Question: I am trying to make a game which looks something like this:
I'm trying to find the most suitable layout design for this. I tried using gridbag layout but there are some components which are not added correctly. This is my code:
'''
//Gridbag for the whole frame
GridBagLayout gridbag = new GridBagLayout();
GridBagConstraints constraints = new GridBagConstraints();
this.setLayout(gridbag);
constraints.fill = GridBagConstraints.BOTH;
constraints.insets = new Insets(10, 10, 10, 10);
constraints.weightx = 0.5;
//Top left panel
pnlHP = new JPanel();
pnlHP.setBackground(new Color (75, 55, 28));
gridbag.setConstraints(pnlHP, constraints);
this.add(pnlHP);
GridBagLayout gridbagHP = new GridBagLayout();
GridBagConstraints constraintsHP = new GridBagConstraints();
pnlHP.setLayout(gridbagHP);
constraintsHP.fill = GridBagConstraints.BOTH;
constraintsHP.insets = new Insets(10, 10, 10, 10);
constraintsHP.weightx = 1.0;
lblHPTitle = new JLabel();
lblHPTitle.setText("HP");
lblHPTitle.setForeground(Color.WHITE);
lblHPTitle.setFont(new Font("Arial", Font.PLAIN, 60));
gridbagHP.setConstraints(lblHPTitle, constraintsHP);
pnlHP.add(lblHPTitle);
lblHP = new JLabel();
lblHP.setText("asdf");
lblHP.setForeground(Color.WHITE);
lblHP.setFont(new Font("Arial", Font.PLAIN, 20));
lblHP.setHorizontalAlignment(SwingConstants.RIGHT);
constraintsHP.gridwidth = GridBagConstraints.REMAINDER;
gridbagHP.setConstraints(lblHP, constraintsHP);
pnlHP.add(lblHP);
pgbHP = new JProgressBar();
pgbHP.setBackground(new Color (75, 55, 28));
pgbHP.setValue(25);
constraintsHP.weightx = 0.0;
gridbagHP.setConstraints(pgbHP, constraintsHP);
pnlHP.add(pgbHP);
//Top center part
btnGo = new JButton();
btnGo.setBackground(new Color (126, 72, 28));
btnGo.setText("Start Adventure!");
btnGo.setForeground(Color.WHITE);
btnGo.setFont(new Font("Arial", Font.PLAIN, 42));
gridbag.setConstraints(btnGo, constraints);
this.add(btnGo);
//Top right panel
pnlMPSP = new JPanel();
pnlMPSP.setBackground(new Color (75, 55, 28));
constraints.gridwidth = GridBagConstraints.REMAINDER;
gridbag.setConstraints(pnlMPSP, constraints);
this.add(pnlMPSP);
GridBagLayout gridbagMPSP = new GridBagLayout();
GridBagConstraints constraintsMPSP = new GridBagConstraints();
pnlMPSP.setLayout(gridbagMPSP);
constraintsMPSP.fill = GridBagConstraints.BOTH;
constraintsMPSP.insets = new Insets(10, 10, 10, 10);
constraintsMPSP.weightx = 1.0;
lblMPSP = new JLabel();
lblMPSP.setText("asdf");
lblMPSP.setForeground(Color.WHITE);
lblMPSP.setFont(new Font("Arial", Font.PLAIN, 20));
gridbagMPSP.setConstraints(lblMPSP, constraintsMPSP);
pnlMPSP.add(lblMPSP);
lblMPSPTitle = new JLabel();
lblMPSPTitle.setText("MP");
lblMPSPTitle.setForeground(Color.WHITE);
lblMPSPTitle.setFont(new Font("Arial", Font.PLAIN, 60));
lblMPSPTitle.setHorizontalAlignment(SwingConstants.RIGHT);
constraintsMPSP.gridwidth = GridBagConstraints.REMAINDER;
gridbagMPSP.setConstraints(lblMPSPTitle, constraintsMPSP);
pnlMPSP.add(lblMPSPTitle);
pgbMPSP = new JProgressBar();
pgbMPSP.setBackground(new Color (0, 0, 255));
pgbMPSP.setValue(25);
constraintsMPSP.weightx = 0.0;
gridbagMPSP.setConstraints(pgbMPSP, constraintsMPSP);
pnlMPSP.add(pgbMPSP);
//Middle Left
lblNotifications = new JLabel();
lblNotifications.setText("<html>N<br>o<br>t<br>i<br>f<br>i<br>c<br>a<br>t<br>i<br>o<br>n<br>s</html>");
lblNotifications.setFont(new Font("Arial", Font.PLAIN, 20));
lblNotifications.setBackground(Color.WHITE);
gridbag.setConstraints(lblNotifications, constraints);
this.add(lblNotifications);
//Middle Center
txtNotifCenter = new JTextPane();
txtNotifCenter.setBackground(new Color (205, 160, 96));
txtNotifCenter.setEnabled(false);
txtNotifCenter.setDisabledTextColor(Color.black);
scpNotifCenter = new JScrollPane(txtNotifCenter);
scpNotifCenter.setVerticalScrollBarPolicy(ScrollPaneConstants.VERTICAL_SCROLLBAR_AS_NEEDED);
gridbag.setConstraints(scpNotifCenter, constraints);
this.add(scpNotifCenter);
//Middle Right
txtXPInfo = new JTextPane();
txtXPInfo.setBackground(new Color (205, 160, 96));
txtXPInfo.setEnabled(false);
txtXPInfo.setDisabledTextColor(Color.black);
scpXPInfo = new JScrollPane(txtXPInfo);
scpXPInfo.setVerticalScrollBarPolicy(ScrollPaneConstants.VERTICAL_SCROLLBAR_AS_NEEDED);
constraints.gridwidth = GridBagConstraints.REMAINDER;
gridbag.setConstraints(scpXPInfo, constraints);
this.add(scpXPInfo);
//I haven't made the bottom part yet
this.pack();
'''
If this was run, the lblNotifications and txtNotifCenter (or scpNotifCenter) seemed to have the same width. I wanted to make it like in the picture. Am I supposed to use another layout, or am I just using the gridbag layout in the wrong way? Thank you in advance!
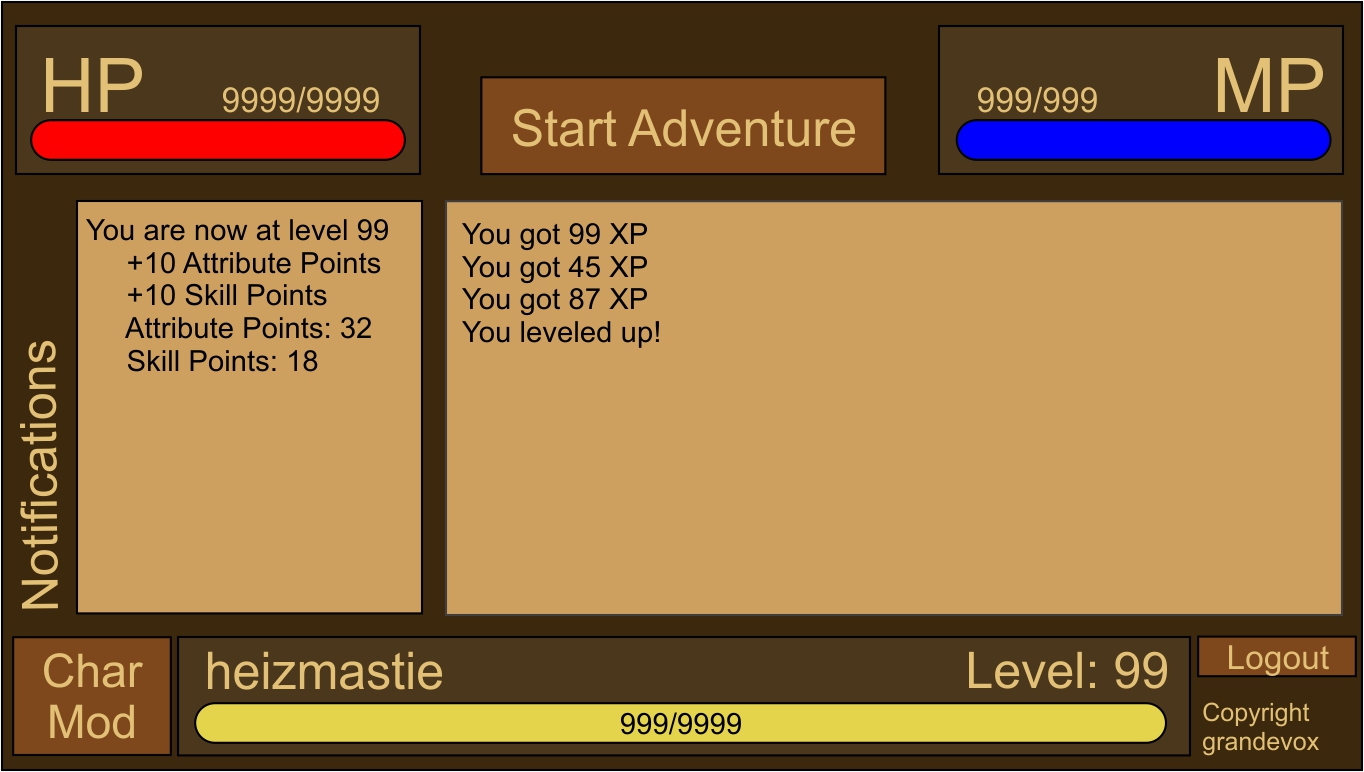
Answer: GridBagLayout is very difficult to use and only people that are a glutton for punishment try to use it. It was actually originally intended to be used by GUI builders rather than be coded by hand.
You should use nested layouts. You actually have a pretty standard layout. For your main window use BorderLayout (and this is the default layout of all top-level containers like JFrame).
Your HP, Start Adventure, and MP will be in a JPanel that uses a X_AXIS BoxLayout (JPanels use FlowLayout by default, so you will have to set it to BoxLayout). That JPanel will go in the NORTH position of the BorderLayout.
Your two notification text areas would probably go best in a JSplitPane (with one text area on the left side, the other text area on the right side), then put the split pane in the CENTER of the BorderLayout.
Then your CharMode, Level, and Logout will be in yet another JPanel using X_AXIS BoxLayout. That JPanel will go in the SOUTH position of your BorderLayout.
Tutorials for Border and Box Layouts:
<URL>
<URL>
Split Panes:
<URL>